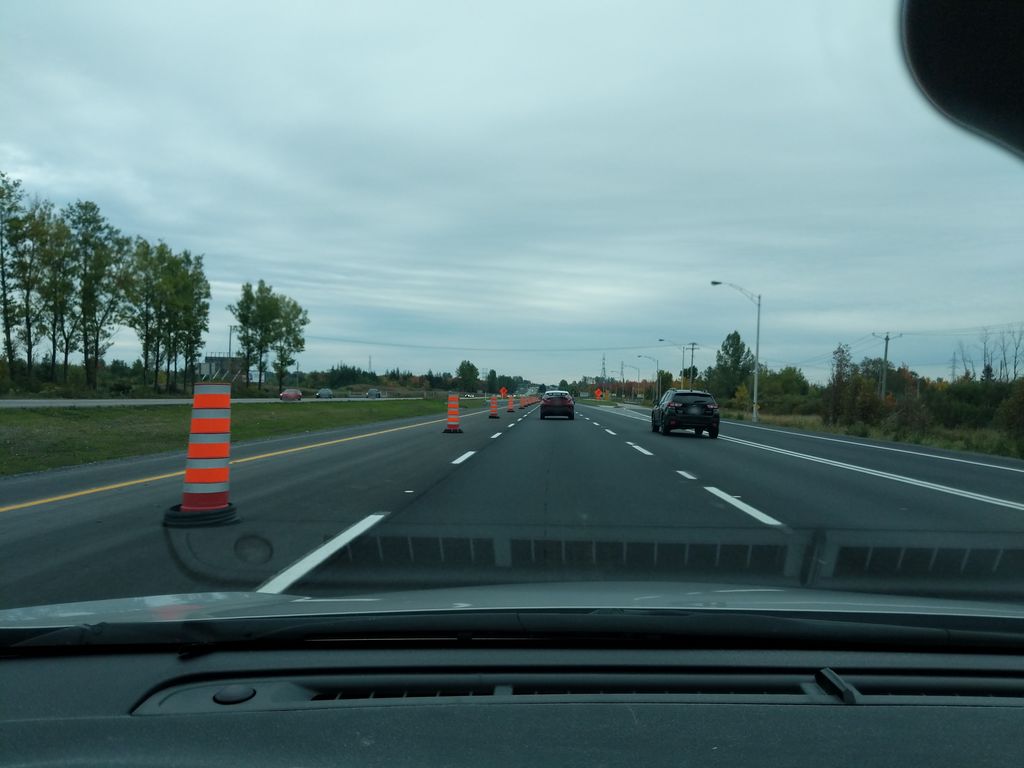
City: quebec_city